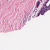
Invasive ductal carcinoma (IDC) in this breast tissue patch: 0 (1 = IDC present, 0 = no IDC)